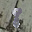
Label: 8